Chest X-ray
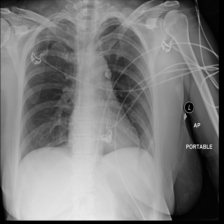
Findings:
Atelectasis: negative
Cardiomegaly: negative
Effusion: negative
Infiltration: negative
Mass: negative
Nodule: positive
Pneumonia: negative
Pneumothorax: negative
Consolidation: negative
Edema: negative
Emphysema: negative
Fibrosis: negative
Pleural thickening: negative
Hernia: negative